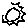
Label: sun